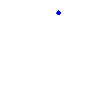
Particle: kaon